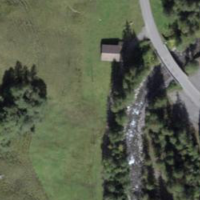
EUNIS habitat code: 23
Species observed at this site:
Plantago media
Caltha palustris